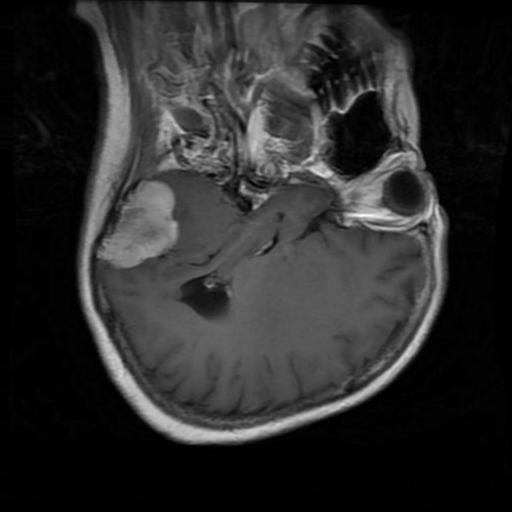
Label: meningioma